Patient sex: M
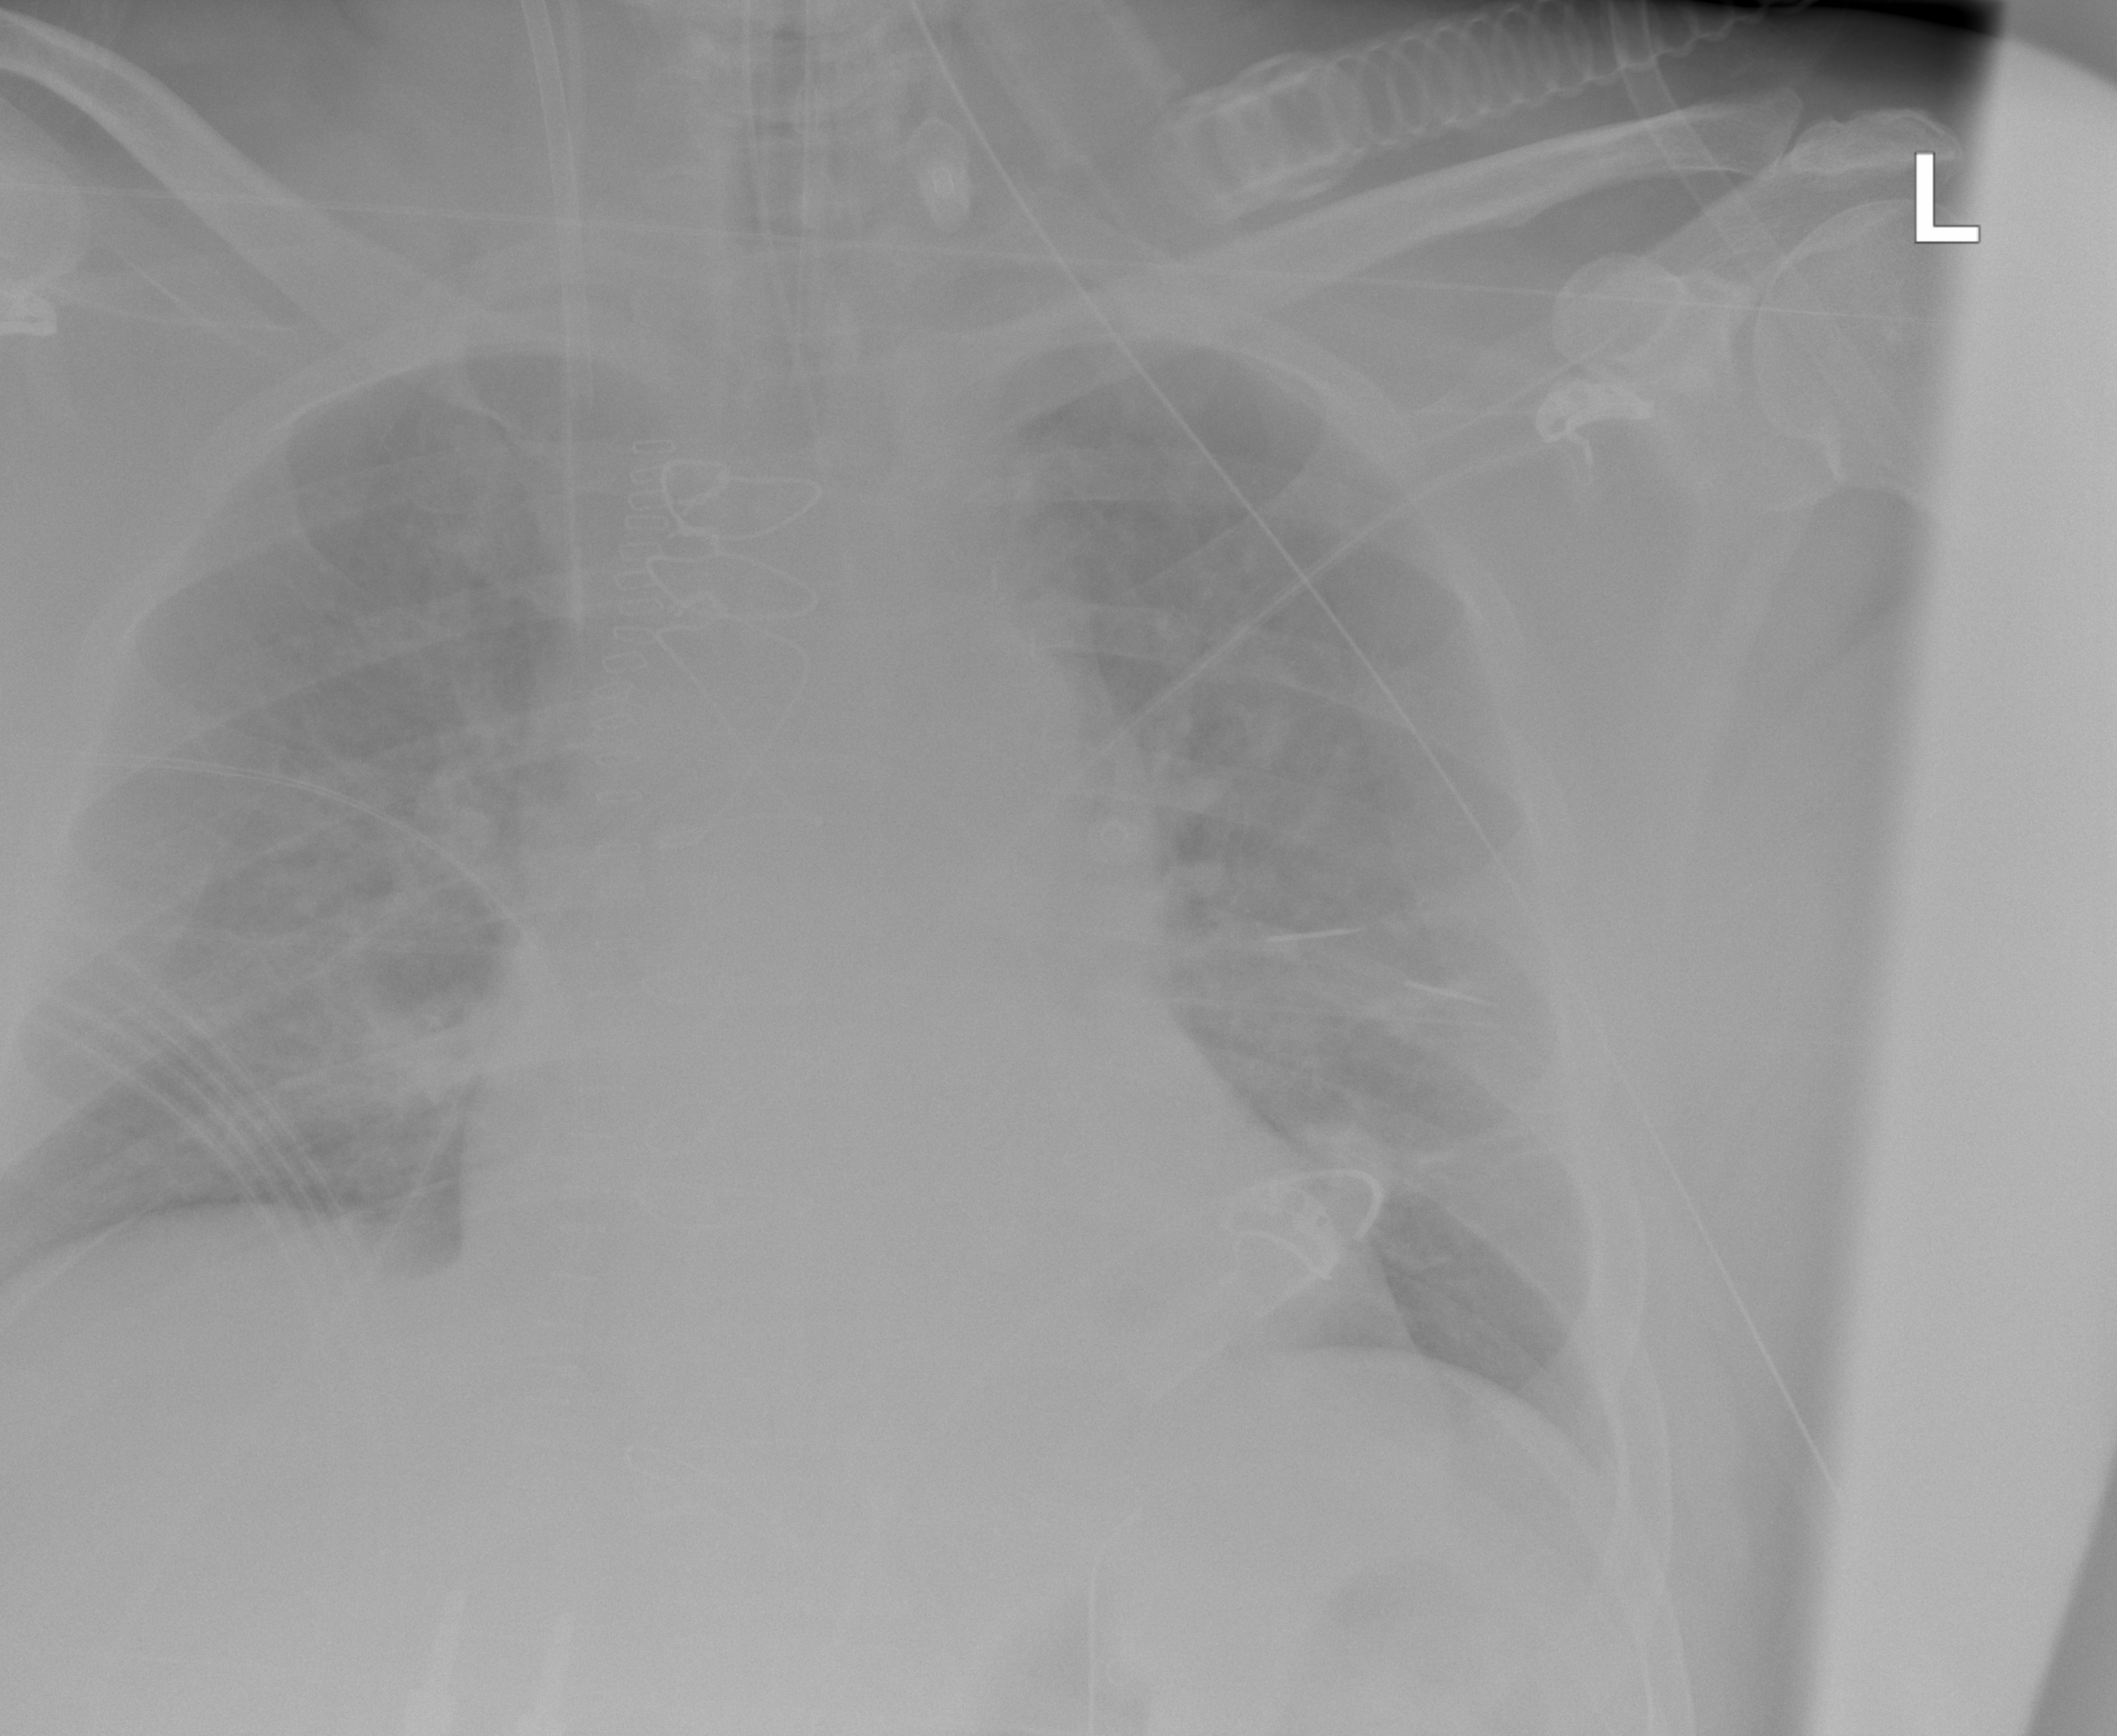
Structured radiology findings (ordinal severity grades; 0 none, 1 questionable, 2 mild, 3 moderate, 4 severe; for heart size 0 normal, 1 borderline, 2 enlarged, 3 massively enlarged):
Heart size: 1
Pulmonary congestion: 2
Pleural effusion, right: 0
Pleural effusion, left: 0
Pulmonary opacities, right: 0
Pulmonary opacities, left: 0
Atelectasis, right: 0
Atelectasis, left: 2